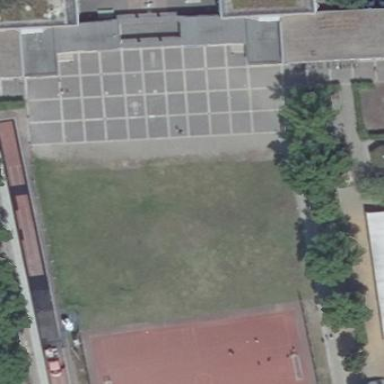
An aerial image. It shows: School.